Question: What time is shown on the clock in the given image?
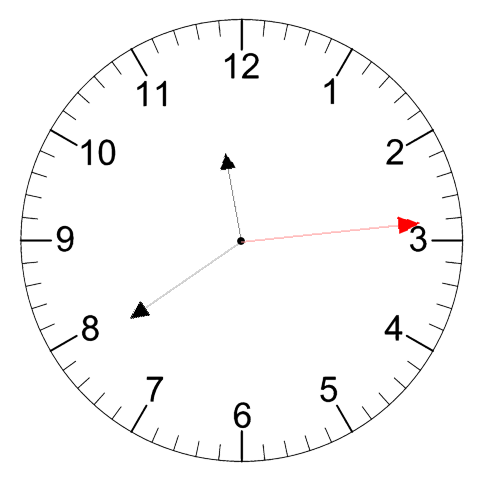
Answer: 11:39:14